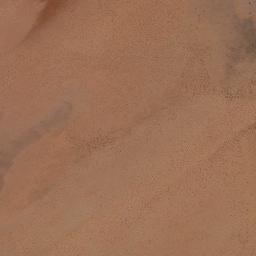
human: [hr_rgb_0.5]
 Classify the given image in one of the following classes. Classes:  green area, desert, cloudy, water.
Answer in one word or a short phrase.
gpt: desert